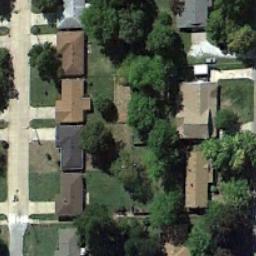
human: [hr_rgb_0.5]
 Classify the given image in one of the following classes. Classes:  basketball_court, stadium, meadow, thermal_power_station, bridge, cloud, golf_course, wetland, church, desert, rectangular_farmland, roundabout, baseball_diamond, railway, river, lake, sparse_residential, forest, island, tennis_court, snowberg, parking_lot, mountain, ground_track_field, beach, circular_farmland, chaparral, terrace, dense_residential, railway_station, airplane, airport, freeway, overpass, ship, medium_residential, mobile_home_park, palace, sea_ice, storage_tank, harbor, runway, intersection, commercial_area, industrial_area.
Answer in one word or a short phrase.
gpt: medium_residential